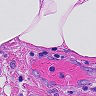
Metastatic tissue present: yes